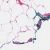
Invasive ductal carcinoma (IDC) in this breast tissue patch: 0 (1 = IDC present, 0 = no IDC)